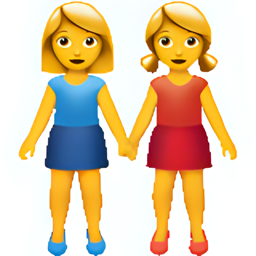
Name: two women holding hands
Emoji: 👭
Group: People & Body
Sub-group: family